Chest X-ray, AP view. Patient: 64 years old, sex F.
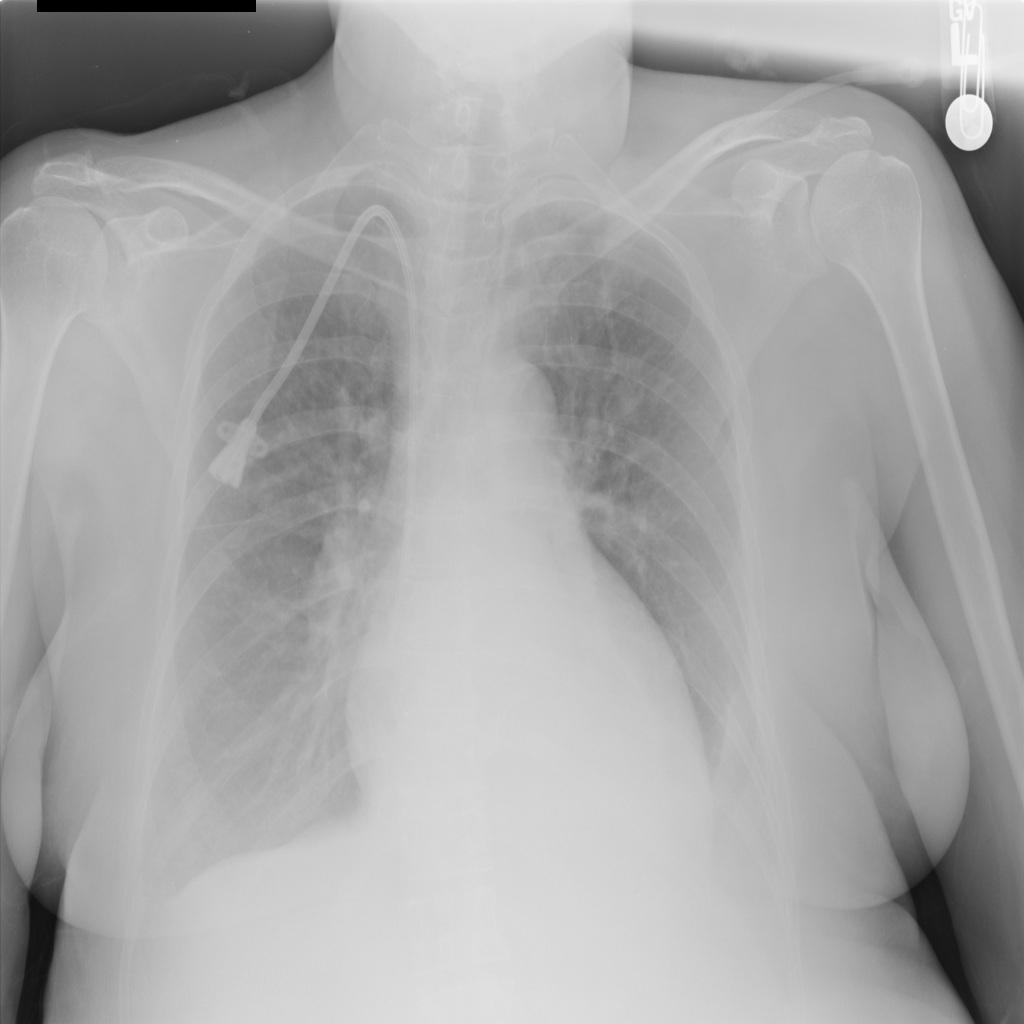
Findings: Atelectasis, Consolidation